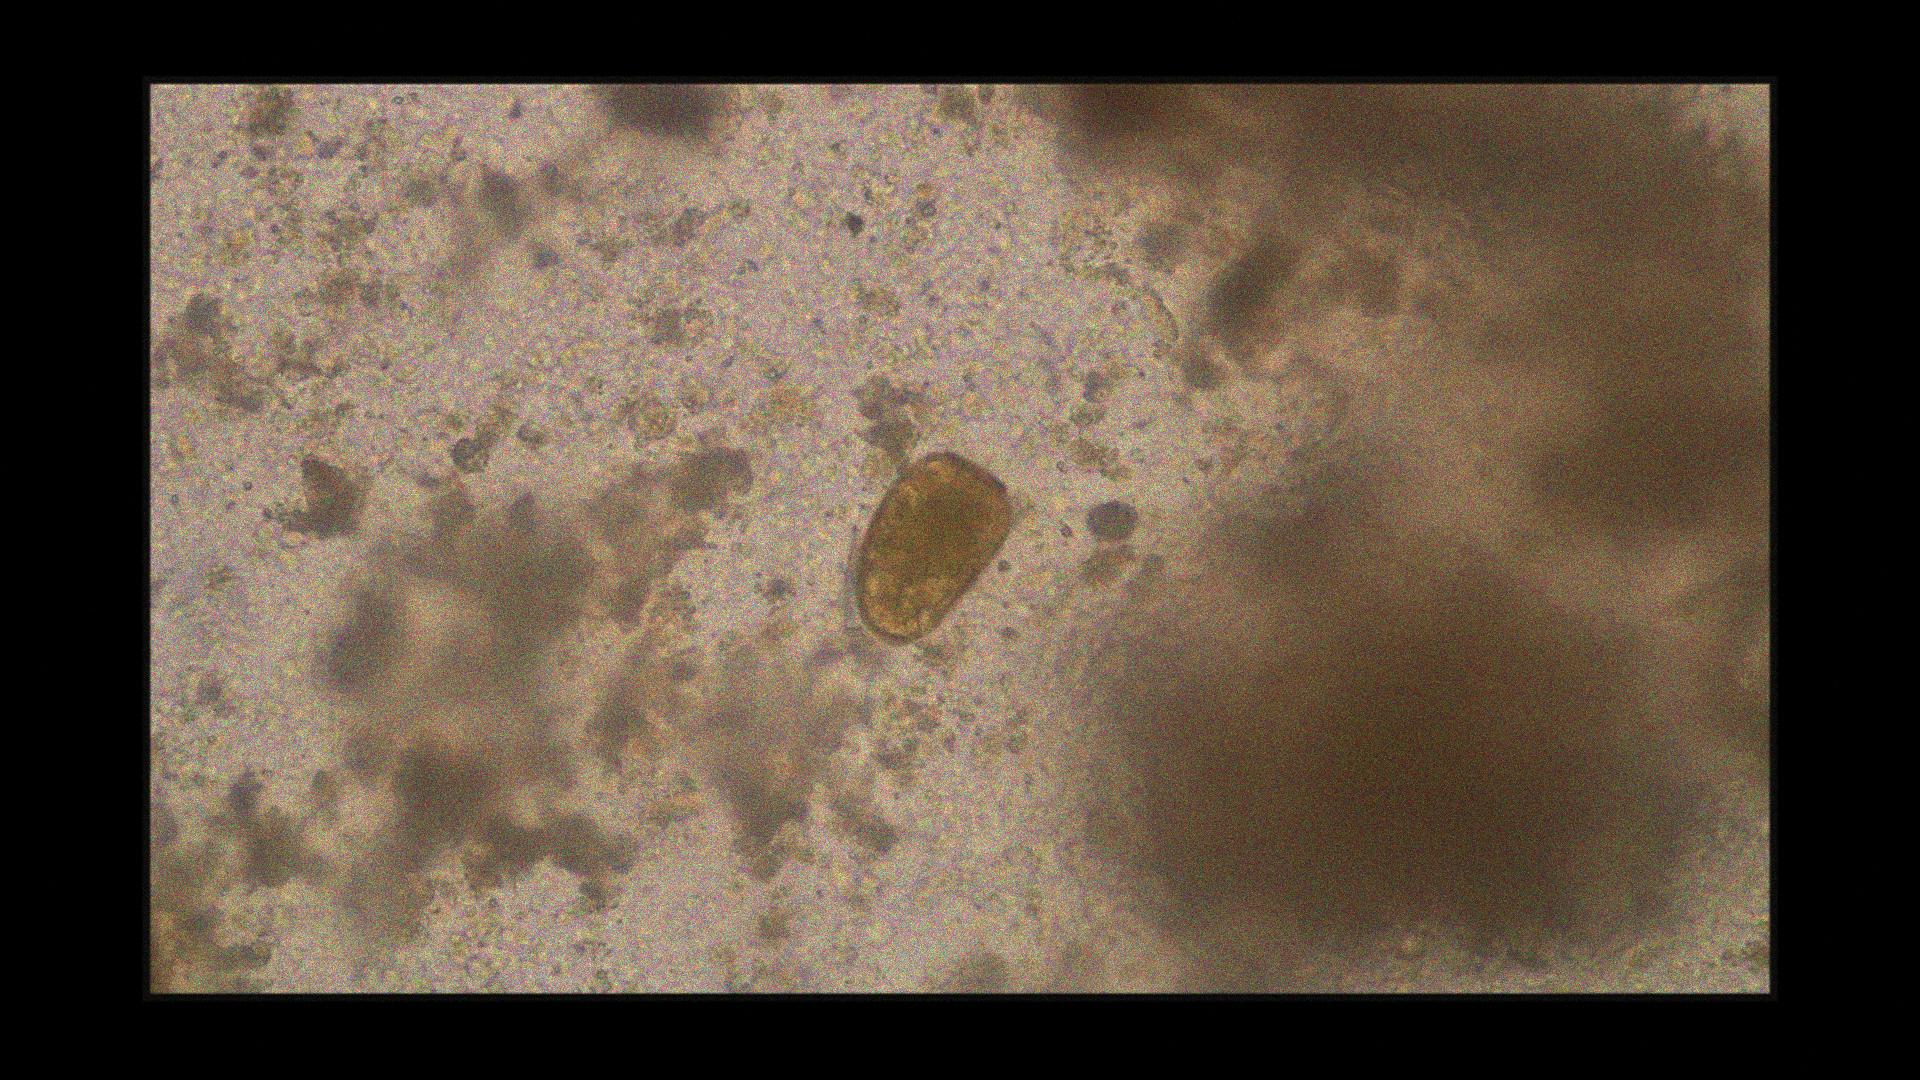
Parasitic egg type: Paragonimus spp